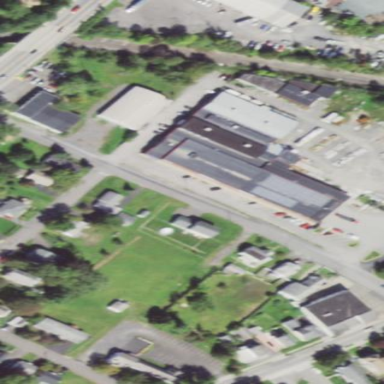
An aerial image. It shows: Industrial building.